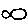
Label: fish